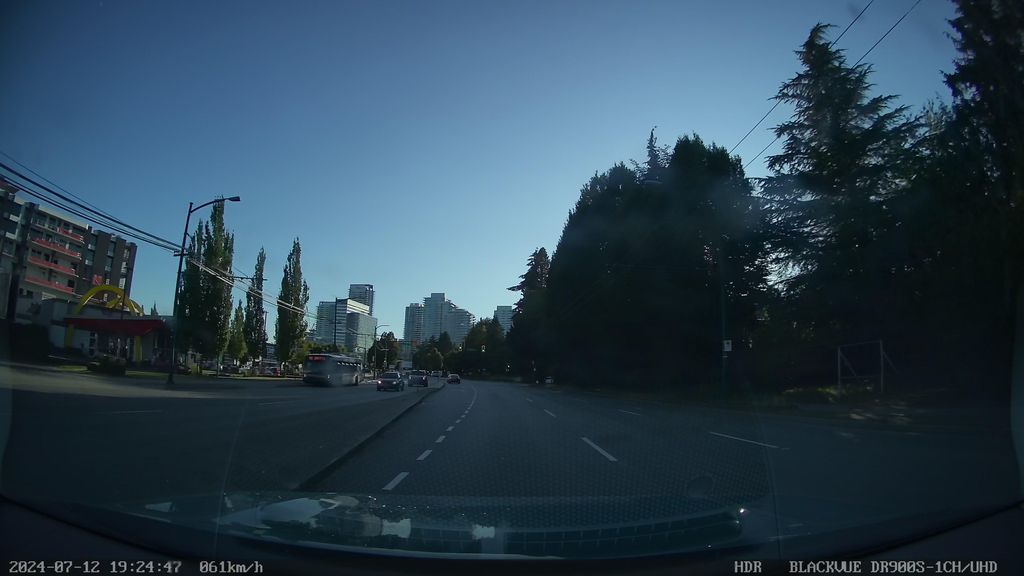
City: vancouver